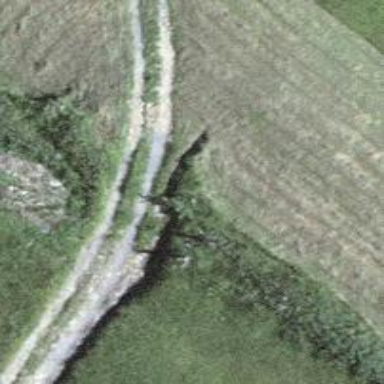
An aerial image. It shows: Gravel track.